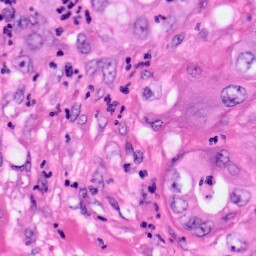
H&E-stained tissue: Pancreatic